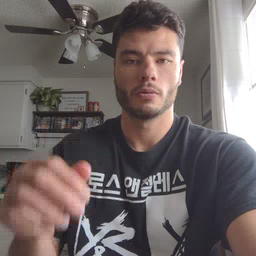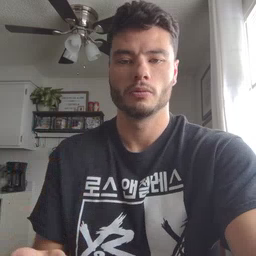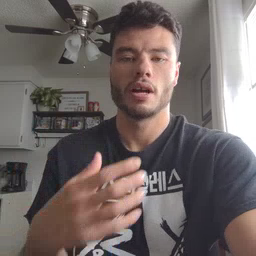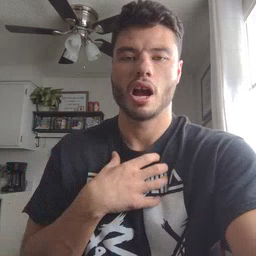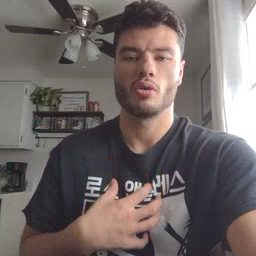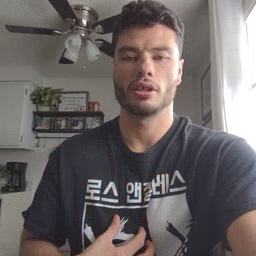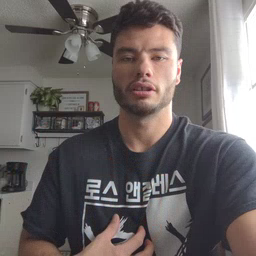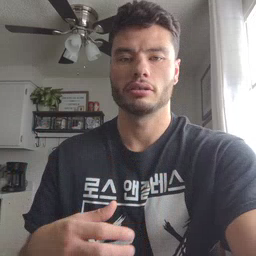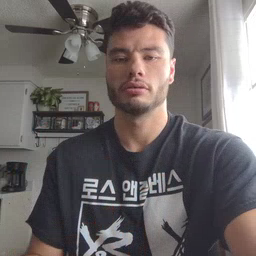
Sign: hungry